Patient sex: M
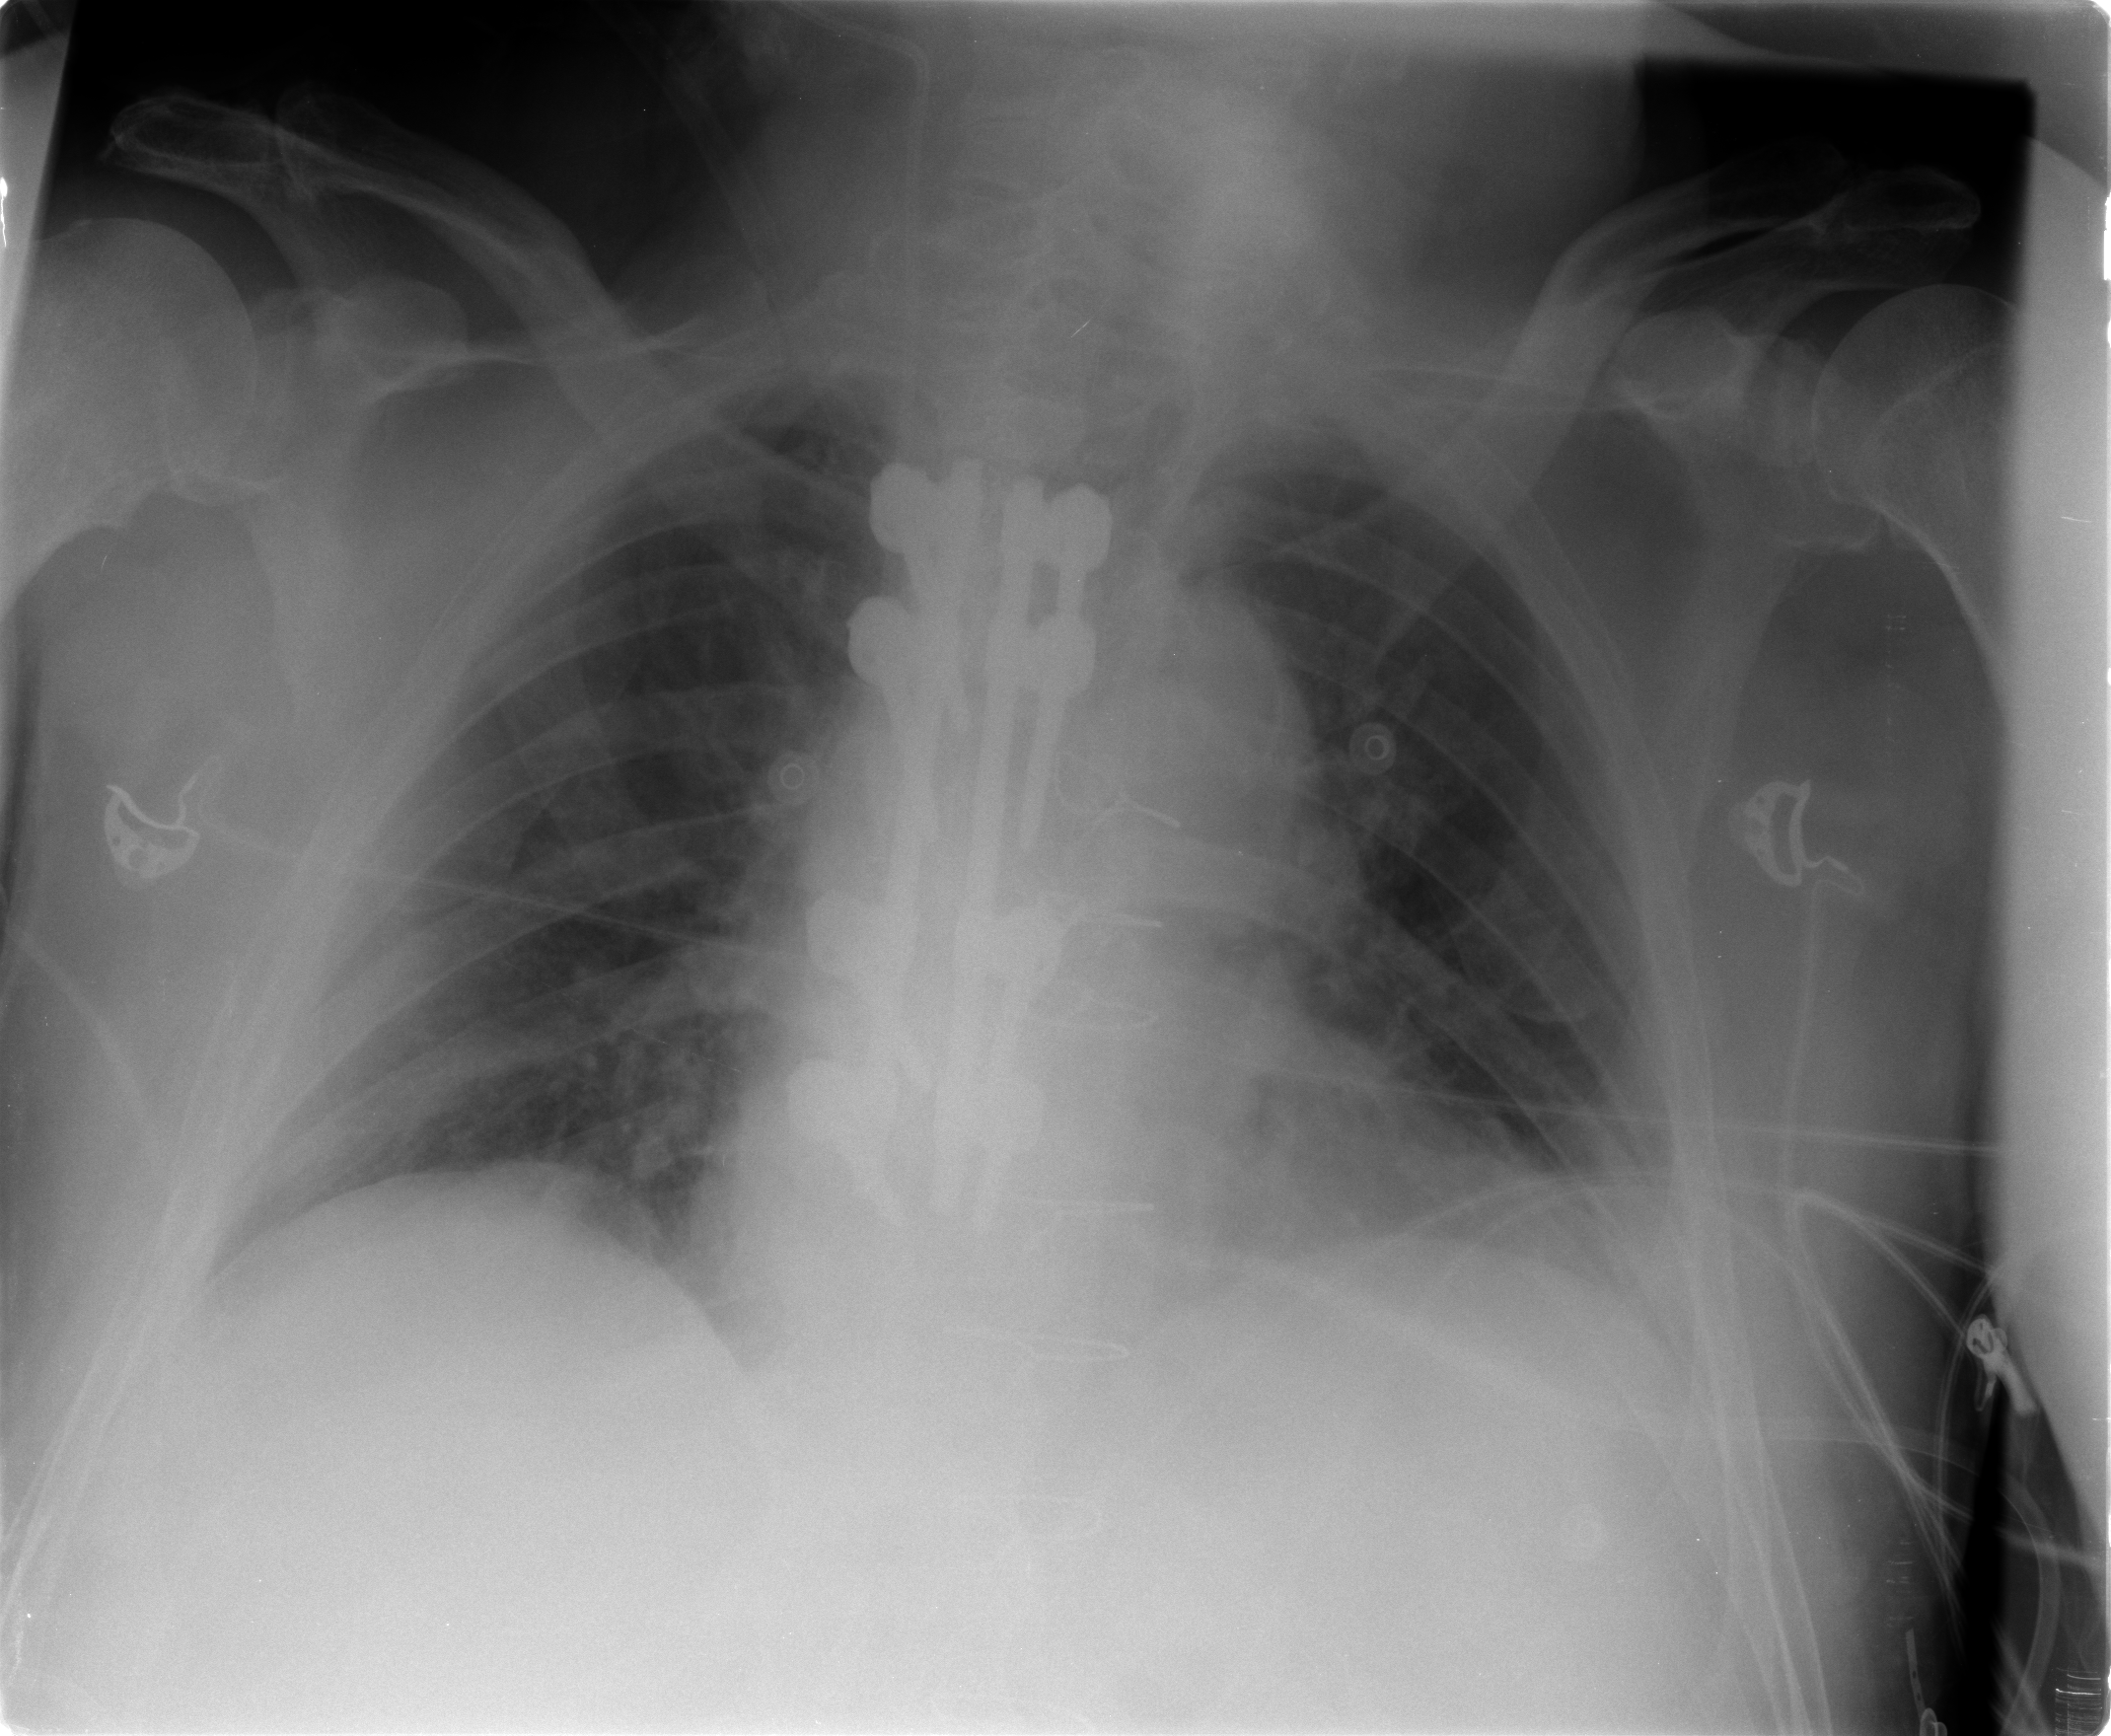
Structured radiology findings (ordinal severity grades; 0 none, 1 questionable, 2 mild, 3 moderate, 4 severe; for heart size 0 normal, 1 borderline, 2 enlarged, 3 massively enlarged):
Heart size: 0
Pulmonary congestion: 0
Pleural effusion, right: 0
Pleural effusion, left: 0
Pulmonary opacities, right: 0
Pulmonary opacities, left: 0
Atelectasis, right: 0
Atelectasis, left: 2